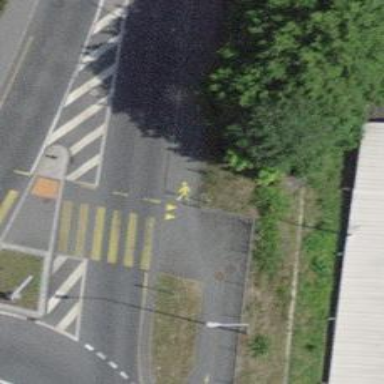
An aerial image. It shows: Kerb serving as barrier.